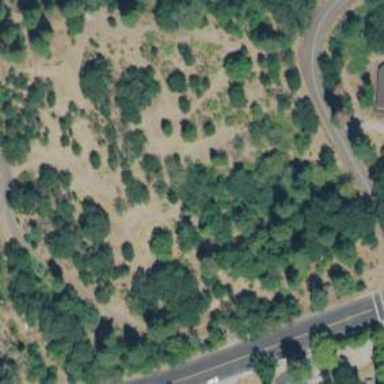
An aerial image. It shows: Disc golf pitch area for leisure land.